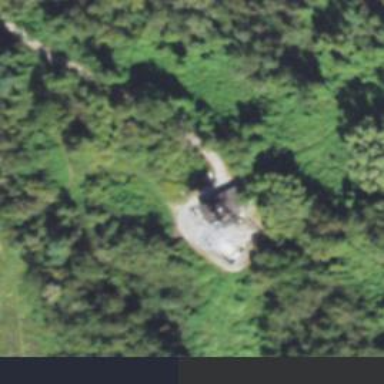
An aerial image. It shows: Service building with communication mast tower.